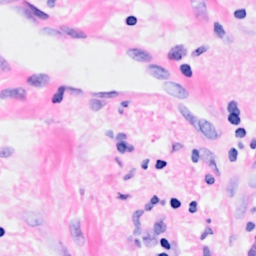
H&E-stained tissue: Breast